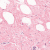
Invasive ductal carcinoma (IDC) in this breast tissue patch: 0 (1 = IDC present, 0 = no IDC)